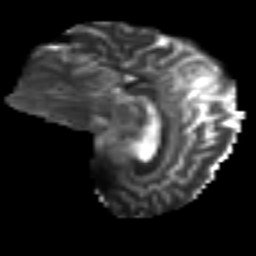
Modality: T2w
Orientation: sagittal
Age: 47
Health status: ill
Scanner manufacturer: philips
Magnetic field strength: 3 T
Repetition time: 9 s
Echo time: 0.127 s